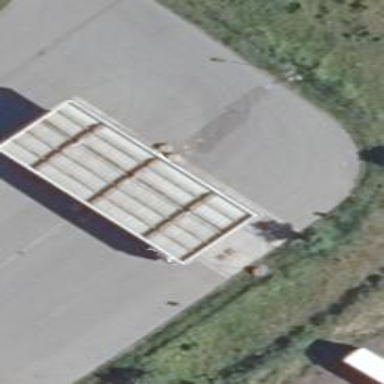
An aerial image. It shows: Fuel station.